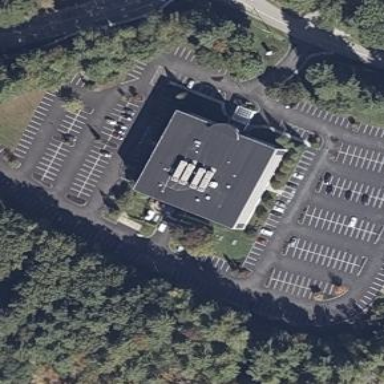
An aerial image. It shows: Office building.